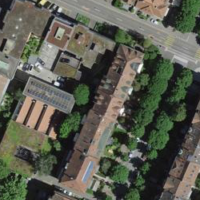
EUNIS habitat code: 54
Species observed at this site:
Isognomostoma isognomostomos
Cepaea hortensis
Cepaea nemoralis
Chelidonium majus
Leontopodium nivale
Geum montanum
Clematis vitalba